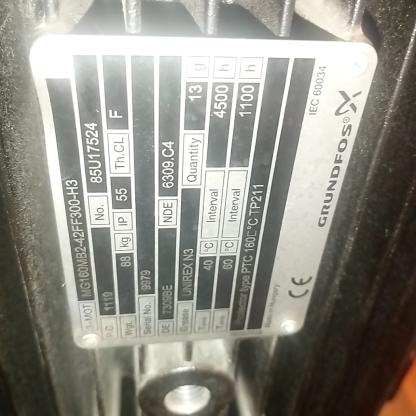
Klasa: tabliczka-znamionowa